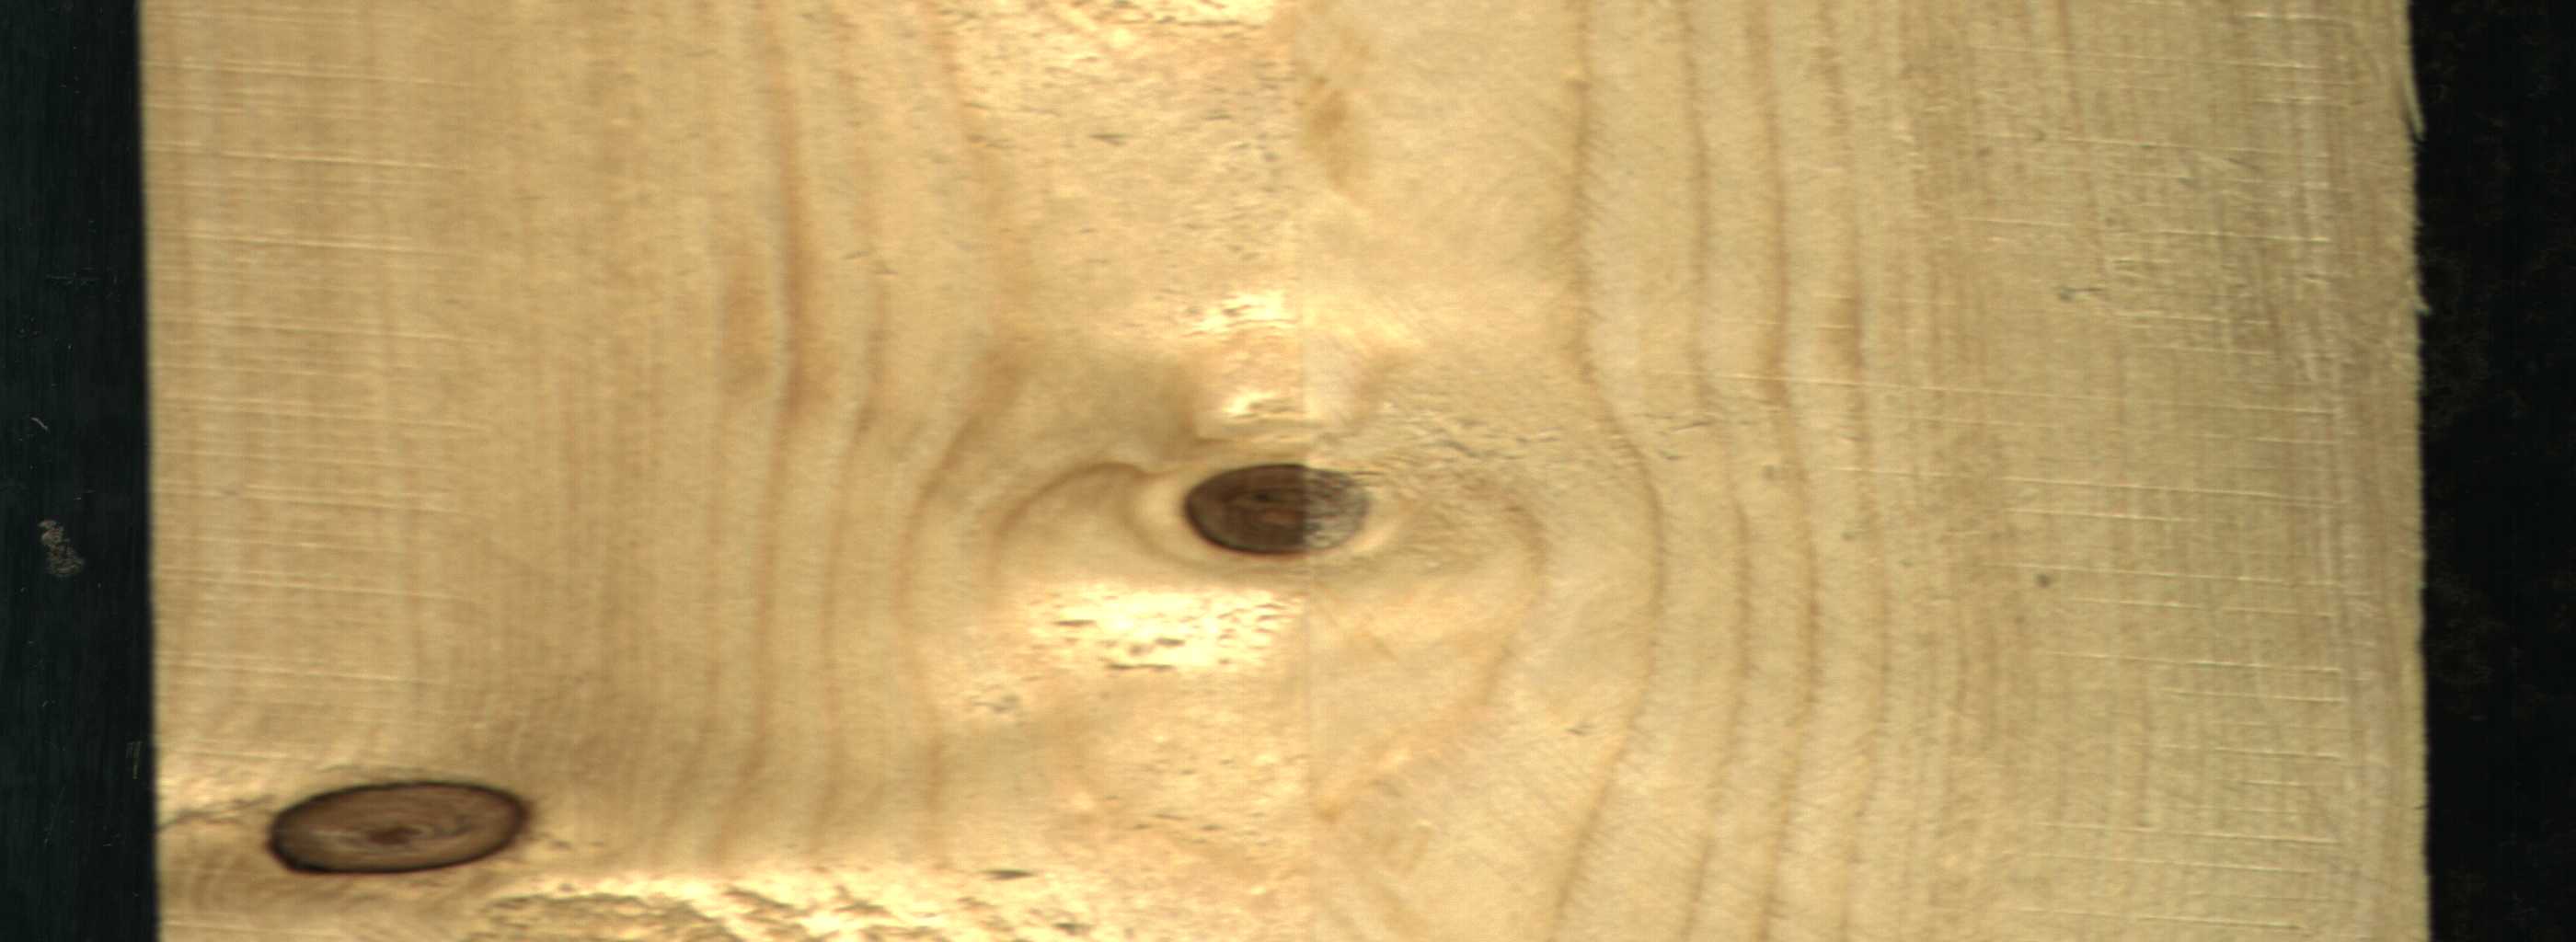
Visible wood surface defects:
Dead_Knot
Dead_Knot